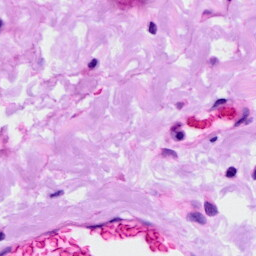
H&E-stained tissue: Ovarian